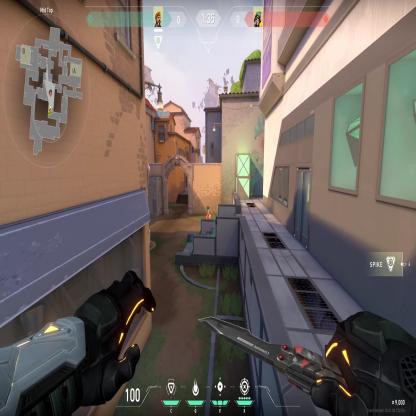
Label: enemy